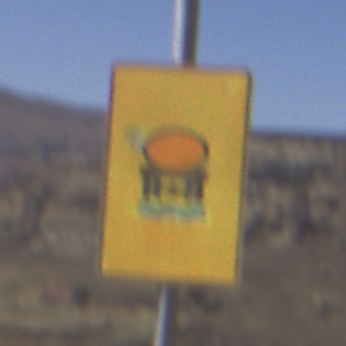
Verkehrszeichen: FahrzeugeMitWassergefaehrdenderLadungOhnePfeilsymbol
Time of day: Midday
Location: Outdoor (Nature)
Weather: Clear
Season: NotSpecified
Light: Natural